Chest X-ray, PA view. Patient: 48 years old, sex M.
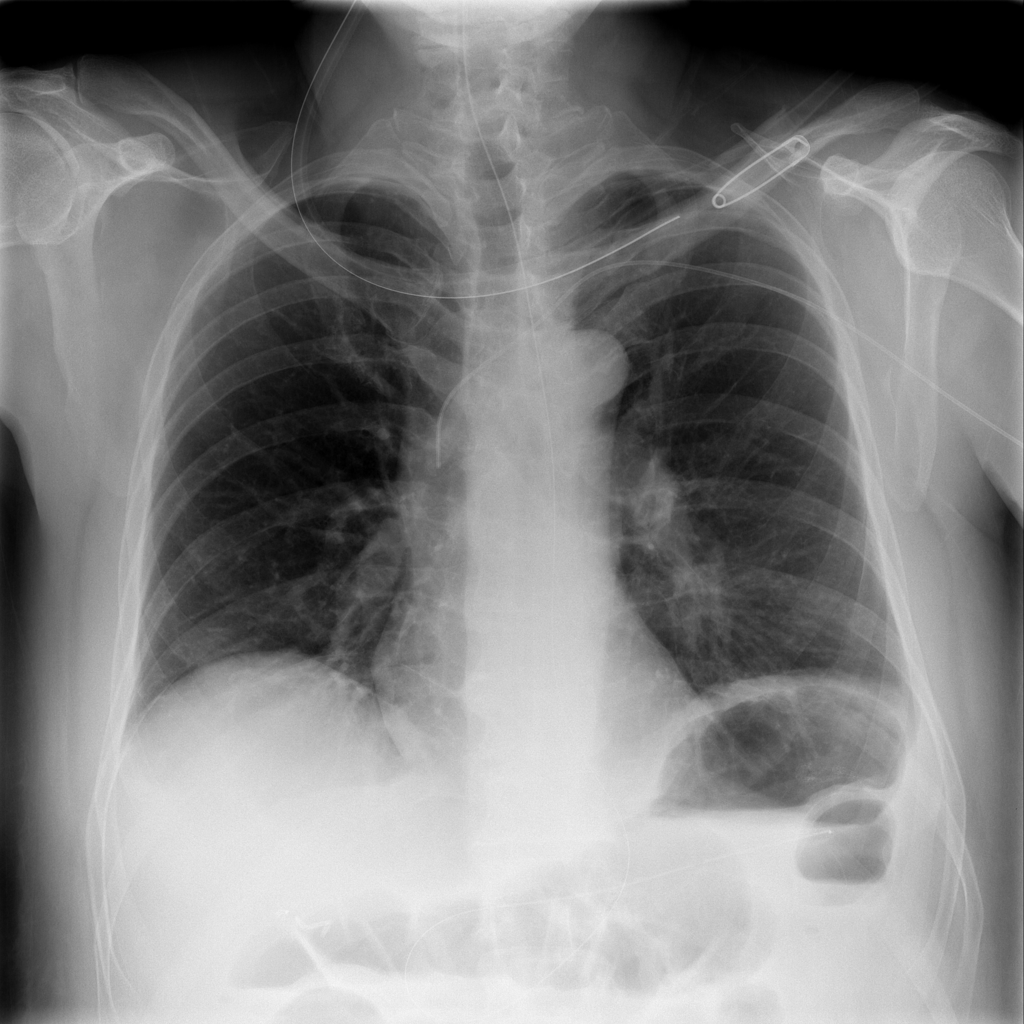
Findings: Effusion